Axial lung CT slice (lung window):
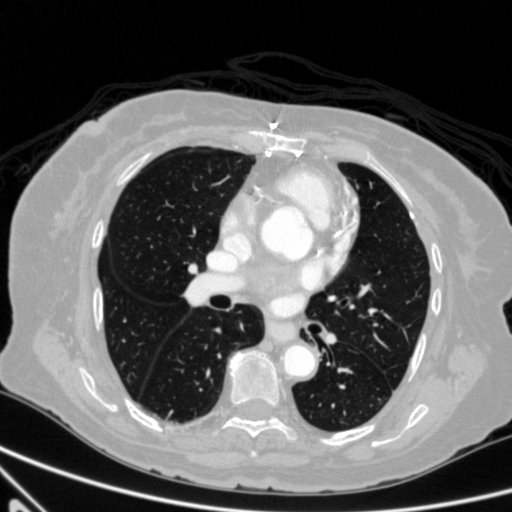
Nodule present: no